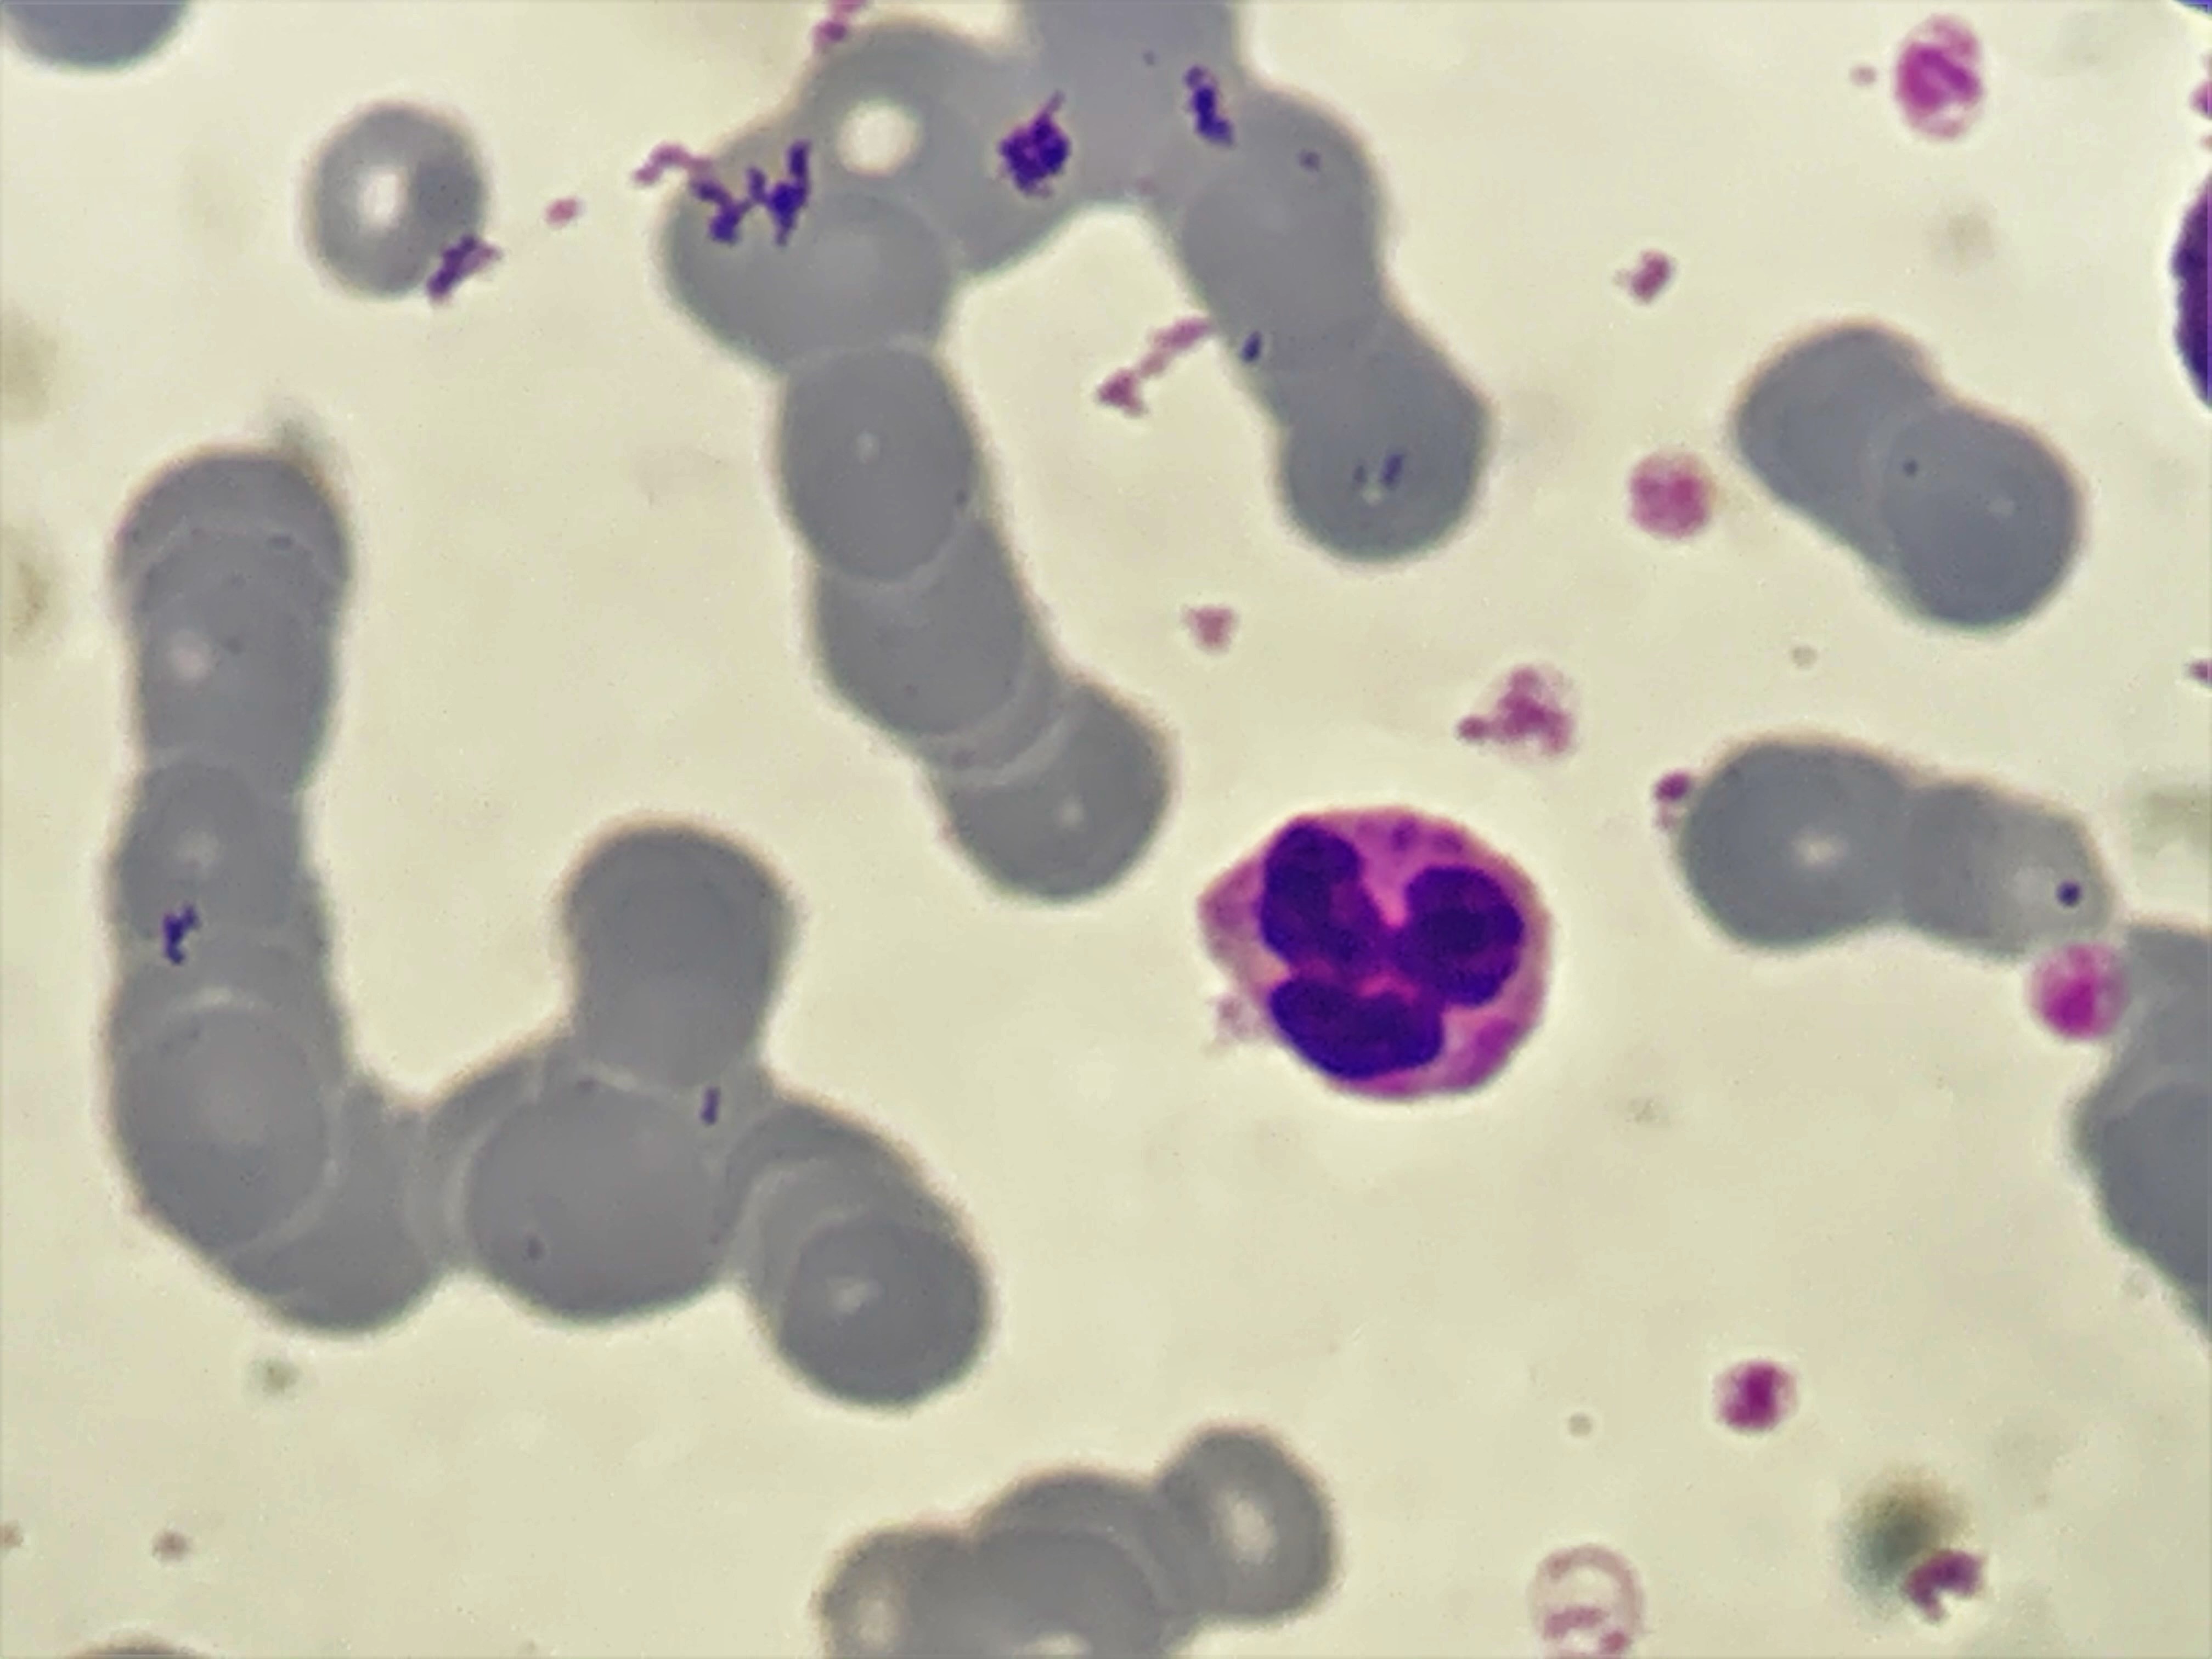
Cell type: NEUTROPHILS